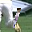
Label: 1